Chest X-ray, PA view. Patient: 61 years old, sex M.
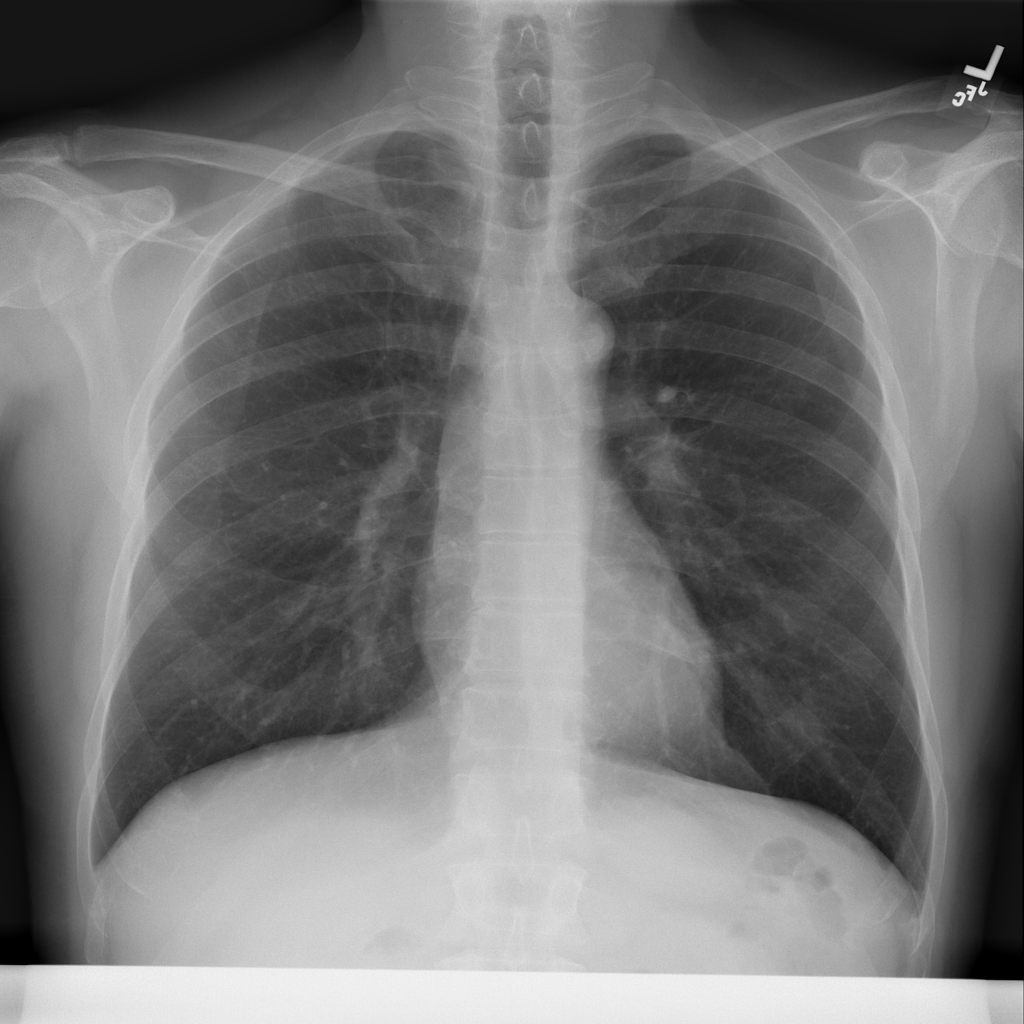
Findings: No Finding